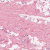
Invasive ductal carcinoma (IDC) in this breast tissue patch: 0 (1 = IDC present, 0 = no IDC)